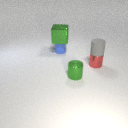
large green metal cube to the left of small gray rubber cylinder